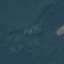
Land use / land cover: Forest